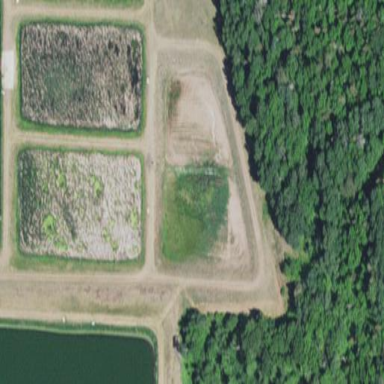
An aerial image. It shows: Reservoir designed for water treatment.